Question: Which camera mode is active?
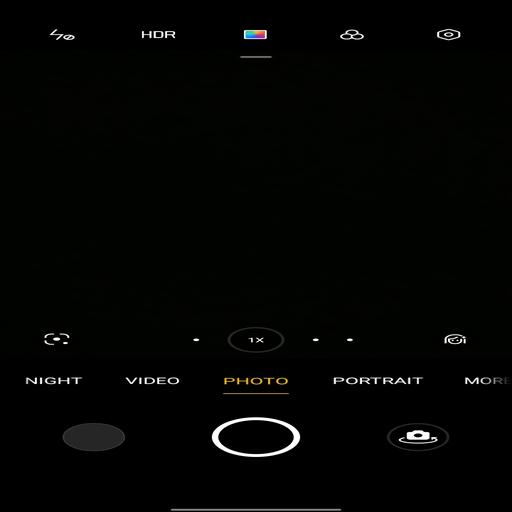
Answer: PHOTO mode